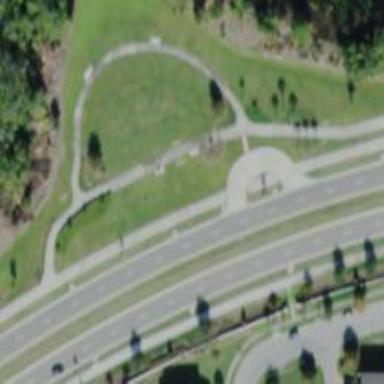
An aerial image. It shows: Leisure park with footway access.